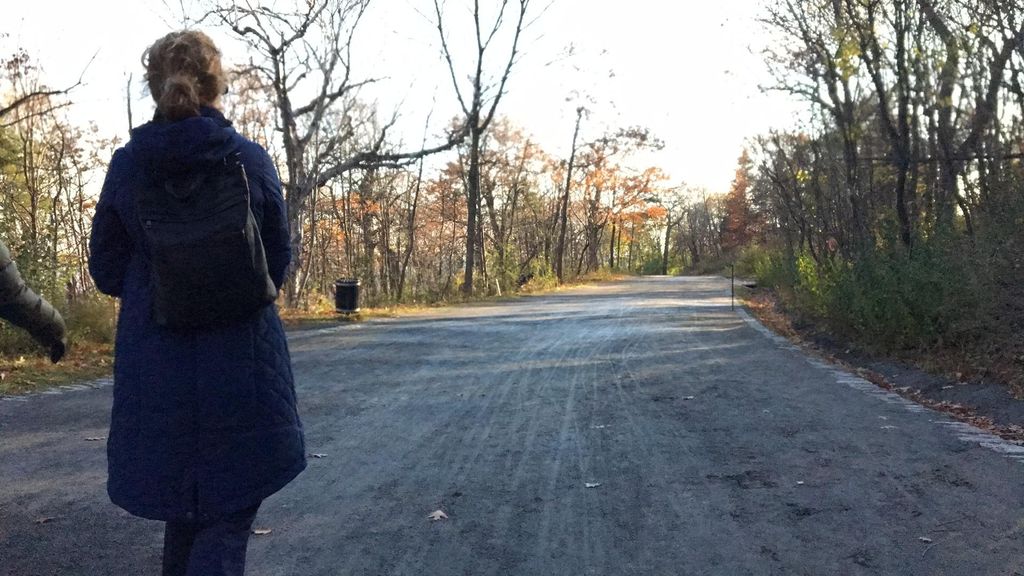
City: montreal